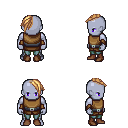
a pixel art fantasy rpg character, male body template, dark elf, purple skin, leather chest armor, teal pants, light blonde long mohawk hairstyle, leather bracers, brown shoes, four views (front, back, left, right), 2x2 character sprite sheet, small pixel art, hard edges, no anti-aliasing